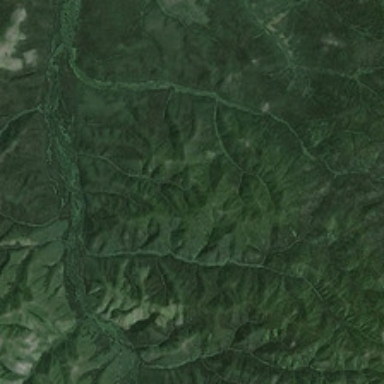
The mountain was covered with many tall trees .